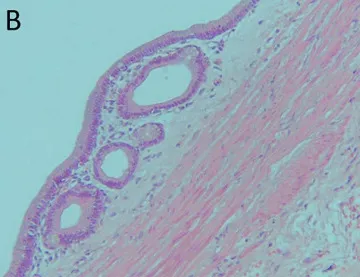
Another section showing multiple cystically dilated glands lined by gastric foveolar epithelium with higher magnification highlighting a single layer of cuboidal epithelium of the cyst with no nuclear atypia; (haematoxylin and eosin stain x20 magnification).
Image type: pathology (h&e)